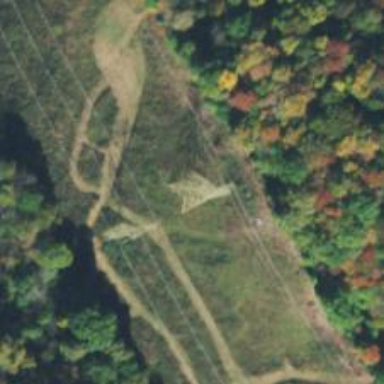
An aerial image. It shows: Lattice structure tower.